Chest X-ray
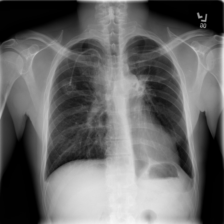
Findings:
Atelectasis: negative
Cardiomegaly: negative
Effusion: negative
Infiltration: negative
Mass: negative
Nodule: positive
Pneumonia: negative
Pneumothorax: negative
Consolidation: negative
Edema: negative
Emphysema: negative
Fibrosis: negative
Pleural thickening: negative
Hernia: negative